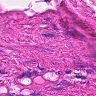
Metastatic tissue present: no